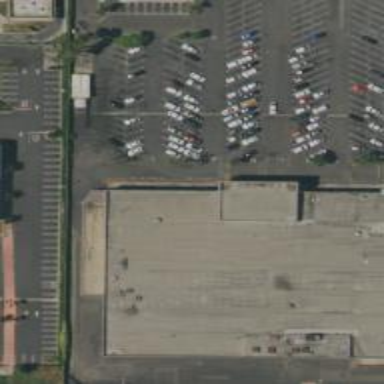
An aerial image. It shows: Supermarket.